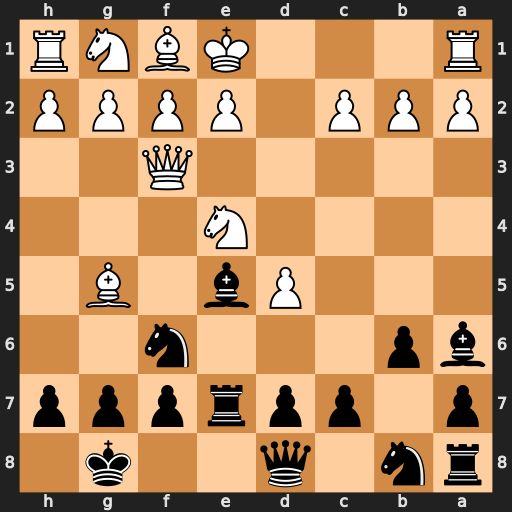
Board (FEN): rn1q2k1/p1pprppp/bp3n2/3Pb1B1/4N3/5Q2/PPP1PPPP/R3KBNR
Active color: b
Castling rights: KQ
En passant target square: -
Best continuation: Nxe4 Qxe4 f6